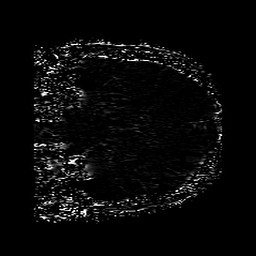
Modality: SWI
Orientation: coronal
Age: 58
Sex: female
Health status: ill
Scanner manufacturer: philips
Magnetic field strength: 3 T
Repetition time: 0.031 s